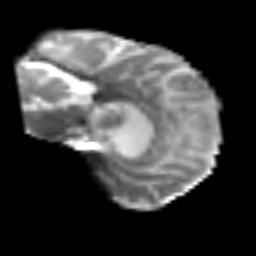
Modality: T2w
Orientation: sagittal
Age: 64
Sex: male
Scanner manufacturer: siemens
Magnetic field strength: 3 T
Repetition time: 3.2 s
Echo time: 0.081 s